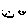
Label: smiley face